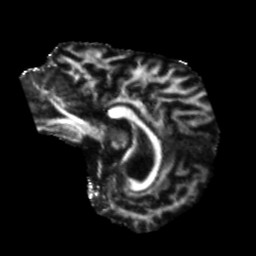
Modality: FA
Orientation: sagittal
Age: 64
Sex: male
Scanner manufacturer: siemens
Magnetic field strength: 3 T
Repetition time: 5.25 s
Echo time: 0.08 s